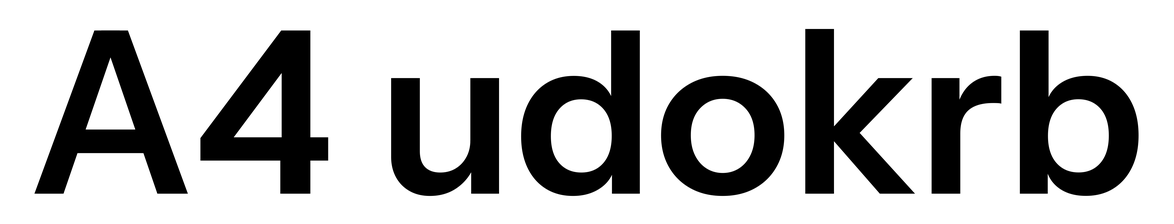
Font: InstrumentSans_SemiBold